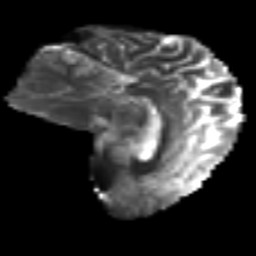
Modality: T2w
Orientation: sagittal
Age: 47
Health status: ill
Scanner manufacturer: philips
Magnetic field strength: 3 T
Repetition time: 9 s
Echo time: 0.127 s